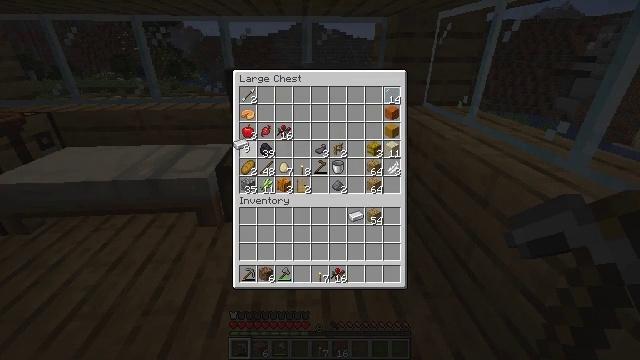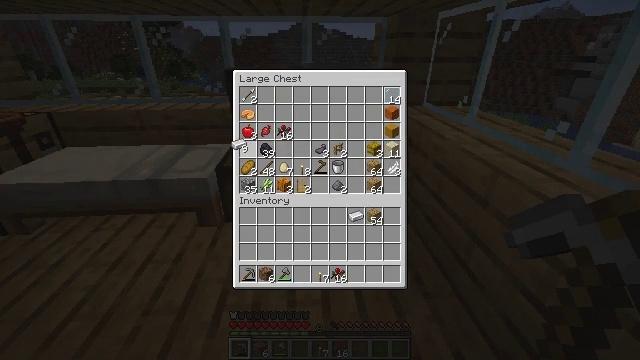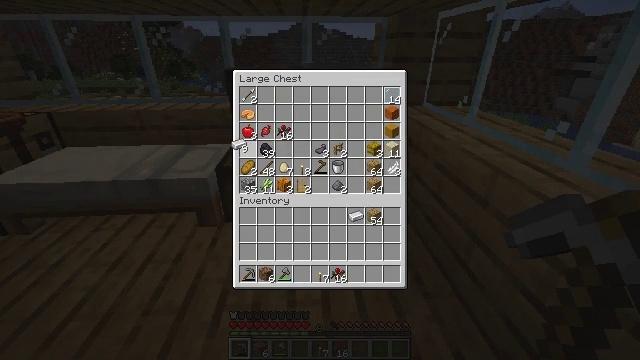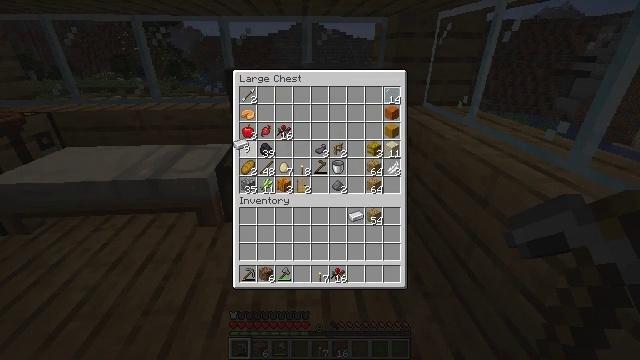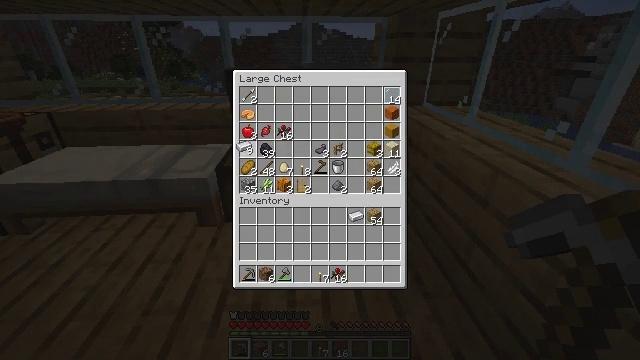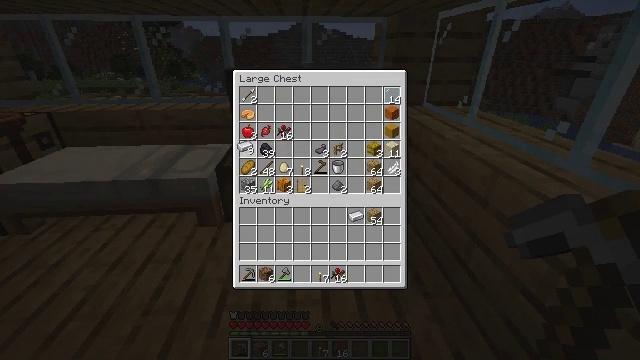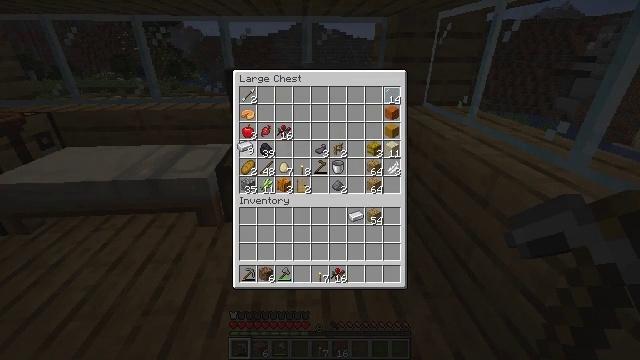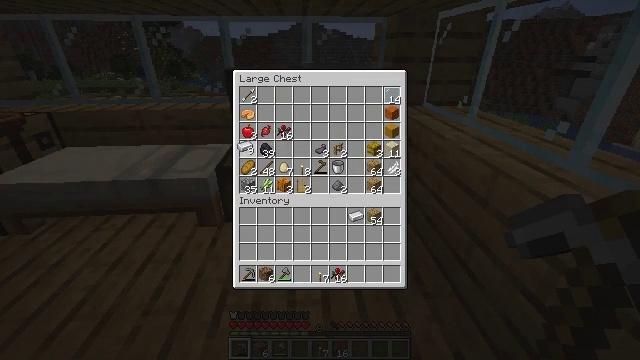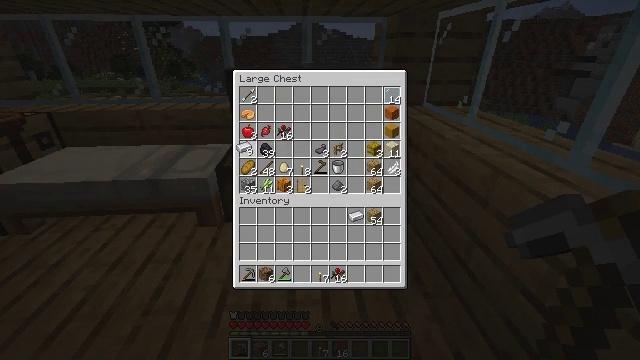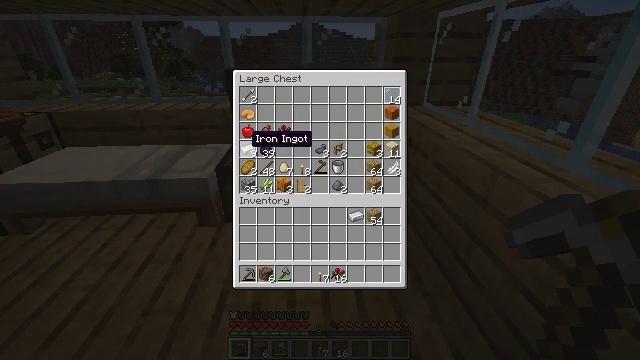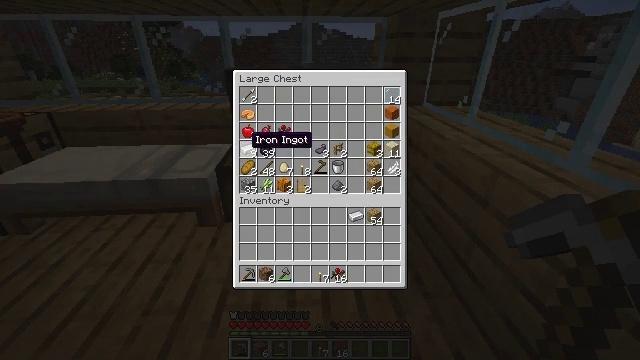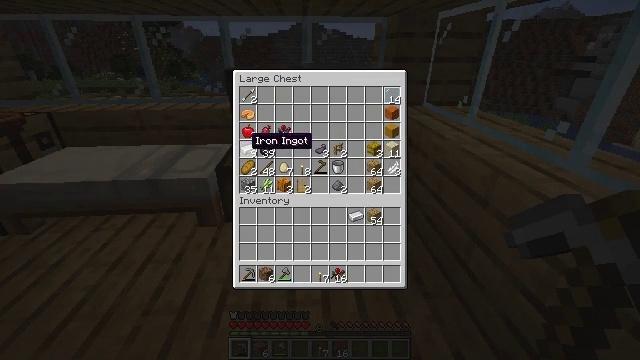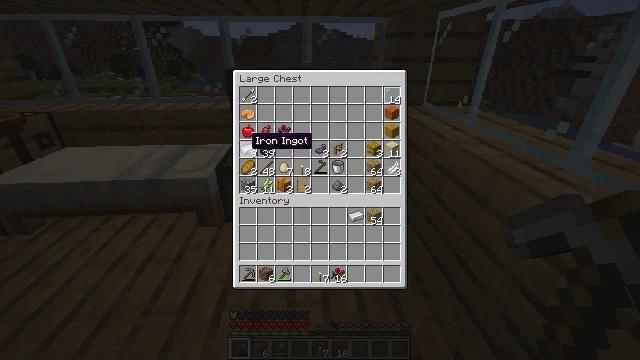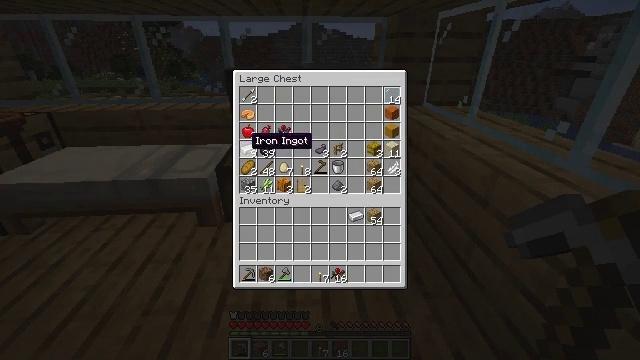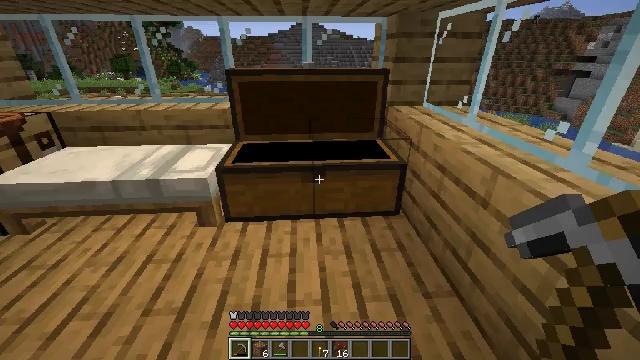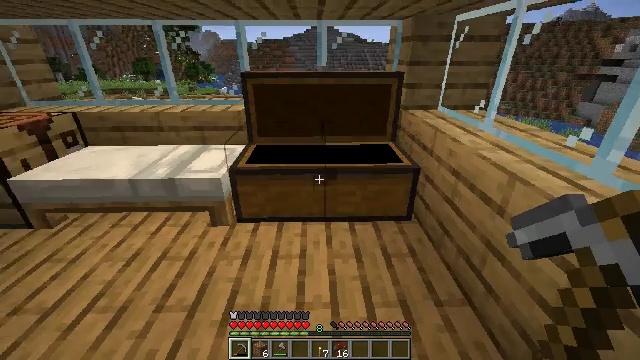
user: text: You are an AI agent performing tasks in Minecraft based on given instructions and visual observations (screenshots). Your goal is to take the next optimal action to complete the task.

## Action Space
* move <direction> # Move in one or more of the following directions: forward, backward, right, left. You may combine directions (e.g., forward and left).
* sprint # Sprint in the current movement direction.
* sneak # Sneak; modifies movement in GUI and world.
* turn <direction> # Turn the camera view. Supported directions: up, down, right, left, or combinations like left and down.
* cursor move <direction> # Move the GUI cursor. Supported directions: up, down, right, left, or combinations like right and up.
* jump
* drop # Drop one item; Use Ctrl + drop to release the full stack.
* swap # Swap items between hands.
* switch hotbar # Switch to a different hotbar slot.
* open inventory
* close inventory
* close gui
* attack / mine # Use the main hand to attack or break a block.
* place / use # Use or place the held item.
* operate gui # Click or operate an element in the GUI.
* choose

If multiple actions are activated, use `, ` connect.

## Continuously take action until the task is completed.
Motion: motion action
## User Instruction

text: Craft a shield with wood and iron.
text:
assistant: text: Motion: no_op
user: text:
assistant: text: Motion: no_op
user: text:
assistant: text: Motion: no_op
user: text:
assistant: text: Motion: no_op
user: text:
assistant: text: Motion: operate gui
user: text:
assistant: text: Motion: operate gui
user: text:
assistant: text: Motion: operate gui
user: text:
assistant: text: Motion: operate gui
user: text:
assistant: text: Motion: no_op
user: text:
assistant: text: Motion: no_op
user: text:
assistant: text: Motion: no_op
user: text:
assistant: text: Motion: no_op
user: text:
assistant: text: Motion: no_op
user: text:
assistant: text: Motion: no_op
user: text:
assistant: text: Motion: turn left, close gui
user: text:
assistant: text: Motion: turn left and up, open inventory
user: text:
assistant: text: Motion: turn left and up
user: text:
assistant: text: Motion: turn left
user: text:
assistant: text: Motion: move forward
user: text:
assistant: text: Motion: move forward
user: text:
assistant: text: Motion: move forward
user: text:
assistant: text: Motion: no_op
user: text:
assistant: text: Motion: no_op
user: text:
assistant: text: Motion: no_op
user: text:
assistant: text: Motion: no_op
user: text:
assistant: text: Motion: turn left and up, use / place
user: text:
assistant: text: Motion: turn left, use / place
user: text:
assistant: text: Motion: use / place
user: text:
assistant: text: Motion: use / place
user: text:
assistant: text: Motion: no_op